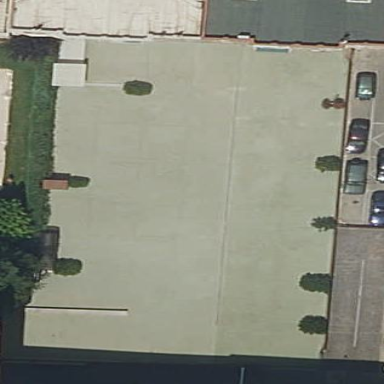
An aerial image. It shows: Parking area.